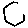
Label: hexagon